Question: If I disable client side validation
'''
<add key="ClientValidationEnabled" value="false" />
<add key="UnobtrusiveJavaScriptEnabled" value="false" />
'''
and try to upload a file that's around 11 MB which sets the file to a HttpPostedFileBase memeber
'''
[ValidateFile]
public HttpPostedFileBase StudentImageFileBase { get; set; }
'''
I can't even get my custom validation code to get called. As soon as I hit the submit button I see this error message. I can get client side to work, but what if it's disabled in the users browser? Am I stuck showing this message to the user? Something isn't right, shouldn't I be able to upload large files? I'm not trying to in my app but I have to combat against it server side right?

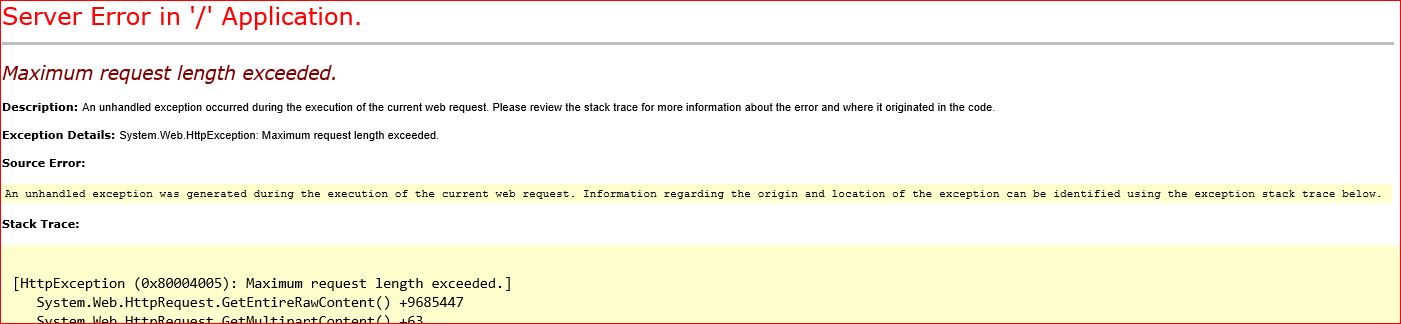
Answer: Look <URL>:
'''
<system.webServer>
<security>
<requestFiltering>
<requestLimits maxAllowedContentLength="<PHONE>" />
</requestFiltering>
</security>
</system.webServer>
<configuration>
<system.web>
<httpRuntime maxRequestLength="<PHONE>" />
</system.web>
</configuration>
'''
Now it should allow uploading files up to 1GB and you can check the size on server side:
'''
public ActionResult Foo(HttpPostedFileBase file)
{
....
if(file.ContentLength > 536870912) //512MB
....
....
}
'''